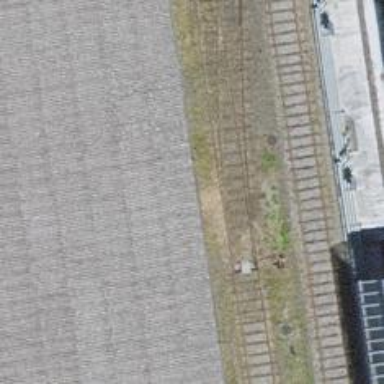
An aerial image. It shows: Railway switch.